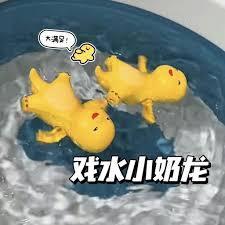
Label: nailong